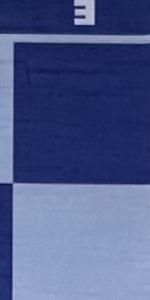
Label: Empty